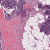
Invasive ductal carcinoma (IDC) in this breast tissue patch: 1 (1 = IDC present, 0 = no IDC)